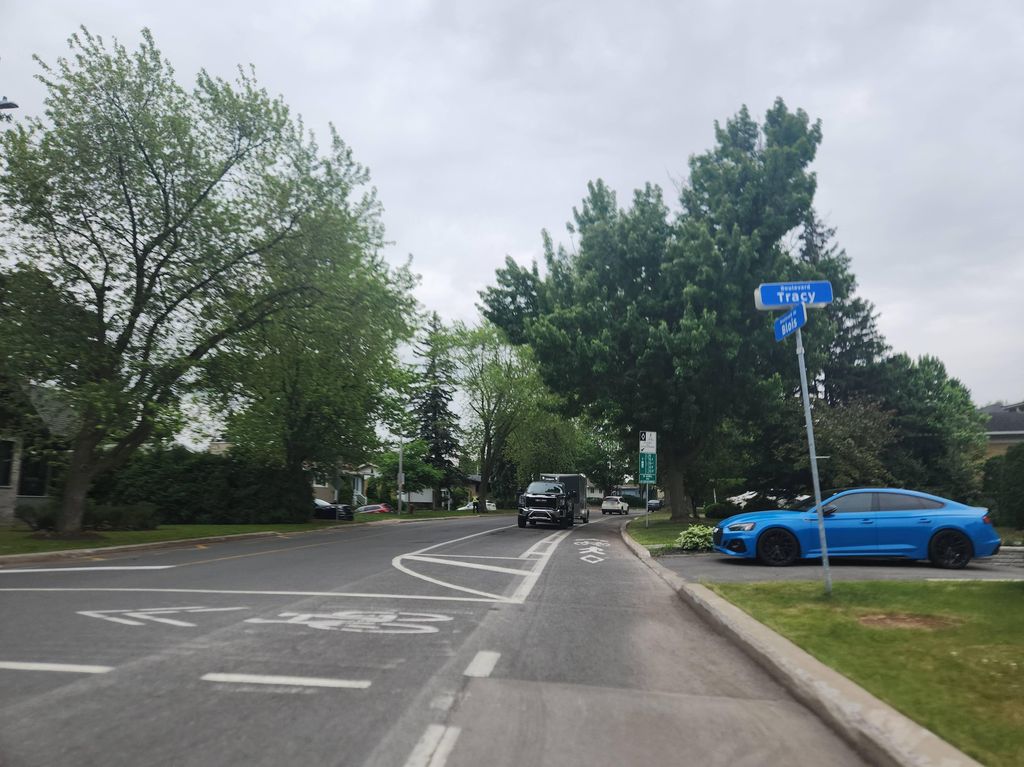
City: montreal